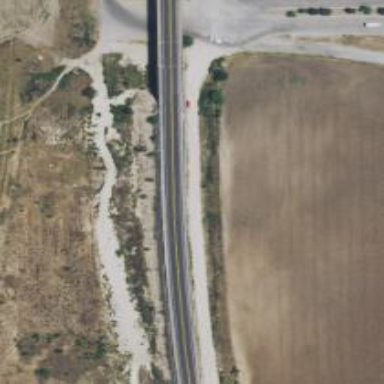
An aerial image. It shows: Trunk link highway.